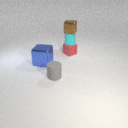
large blue metal cube to the left of small red rubber cube